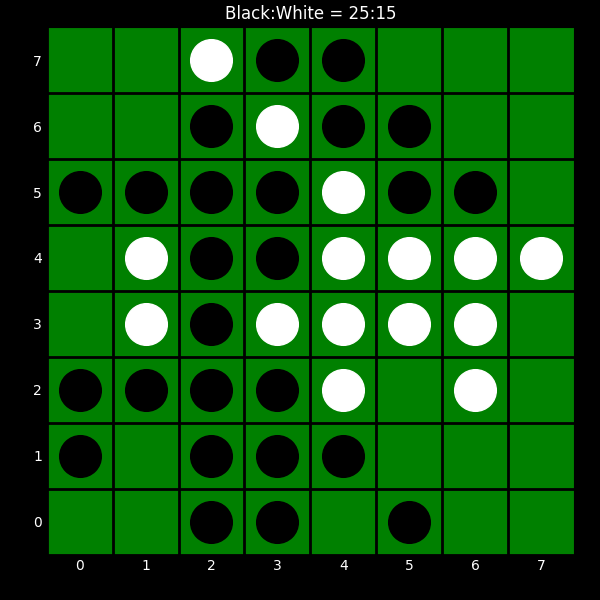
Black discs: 25
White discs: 15